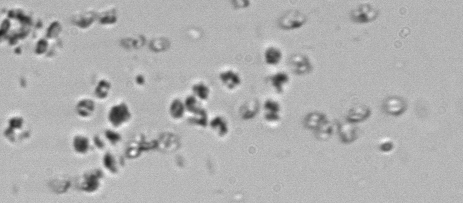
Label: Phaeocystis